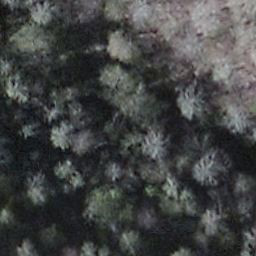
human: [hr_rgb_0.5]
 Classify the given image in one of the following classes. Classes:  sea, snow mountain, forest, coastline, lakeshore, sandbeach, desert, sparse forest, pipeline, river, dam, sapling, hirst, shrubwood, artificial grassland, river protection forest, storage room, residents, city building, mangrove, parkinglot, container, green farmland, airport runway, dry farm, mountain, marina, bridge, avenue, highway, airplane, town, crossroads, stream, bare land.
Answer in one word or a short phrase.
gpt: shrubwood